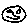
Label: smiley face